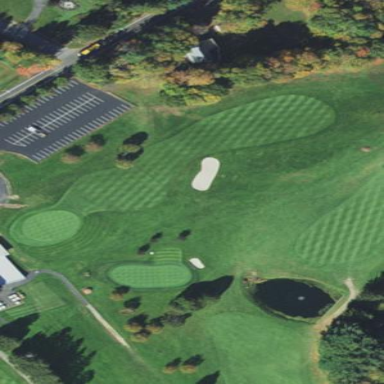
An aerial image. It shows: Grassy area designated as golf fairway.